Interaction volume radius: 10 \u00c5
Interaction volume height: 25 \u00c5
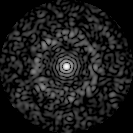
Disorder parameter: 0.8318